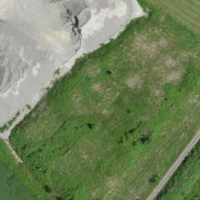
EUNIS habitat code: 52
Species observed at this site:
Accipiter nisus
Buteo buteo
Motacilla alba
Hippolais polyglotta
Turdus merula